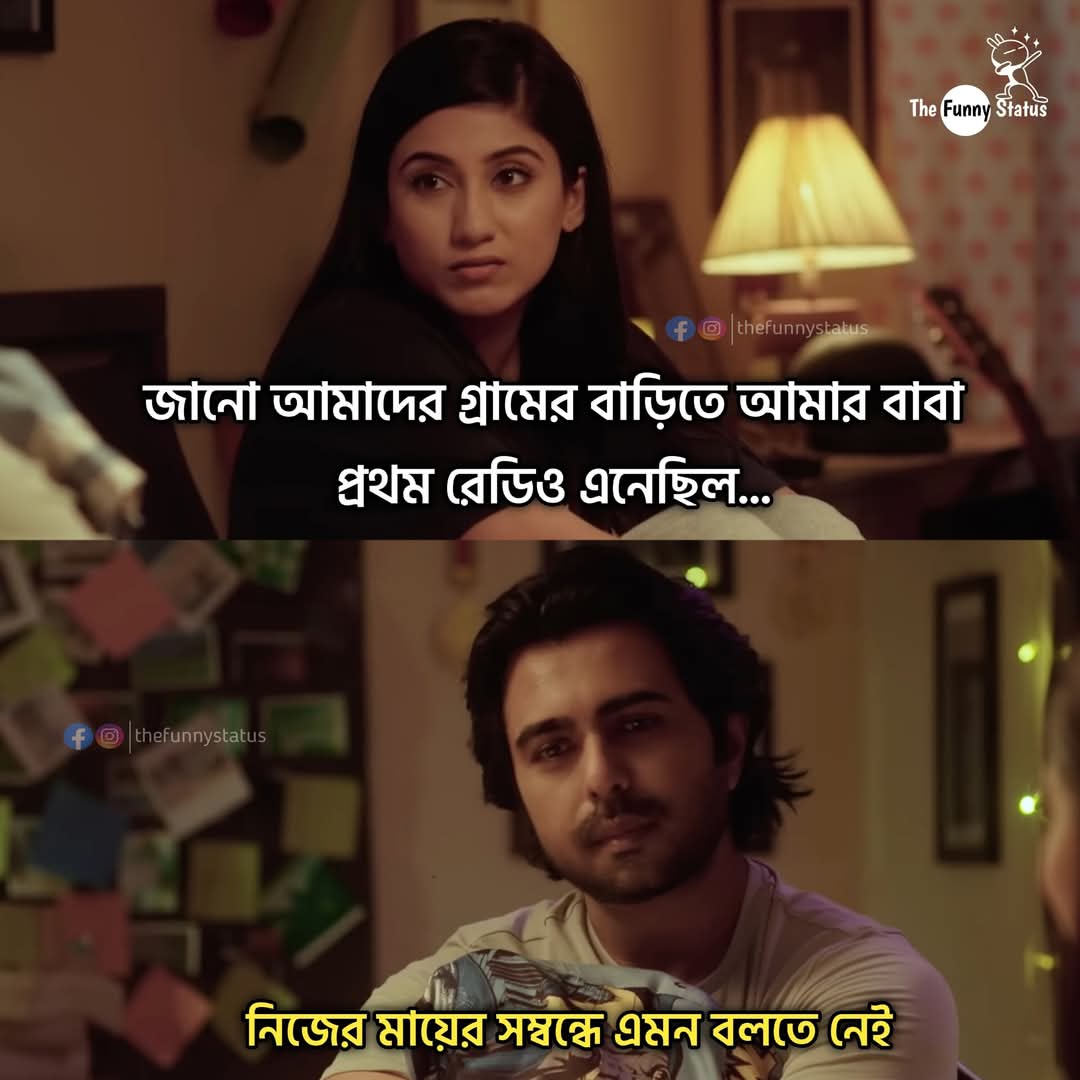
Text: জানো আমাদের গ্রামের বাড়িতে আমার বাবা প্রথম রেডিও এনেছিল...
নিজের মায়ের সম্বন্ধে এমন বলতে নেই
Label: Non Hate